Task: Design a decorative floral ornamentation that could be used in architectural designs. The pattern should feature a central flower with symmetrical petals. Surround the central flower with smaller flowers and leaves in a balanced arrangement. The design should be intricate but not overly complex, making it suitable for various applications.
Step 1309:
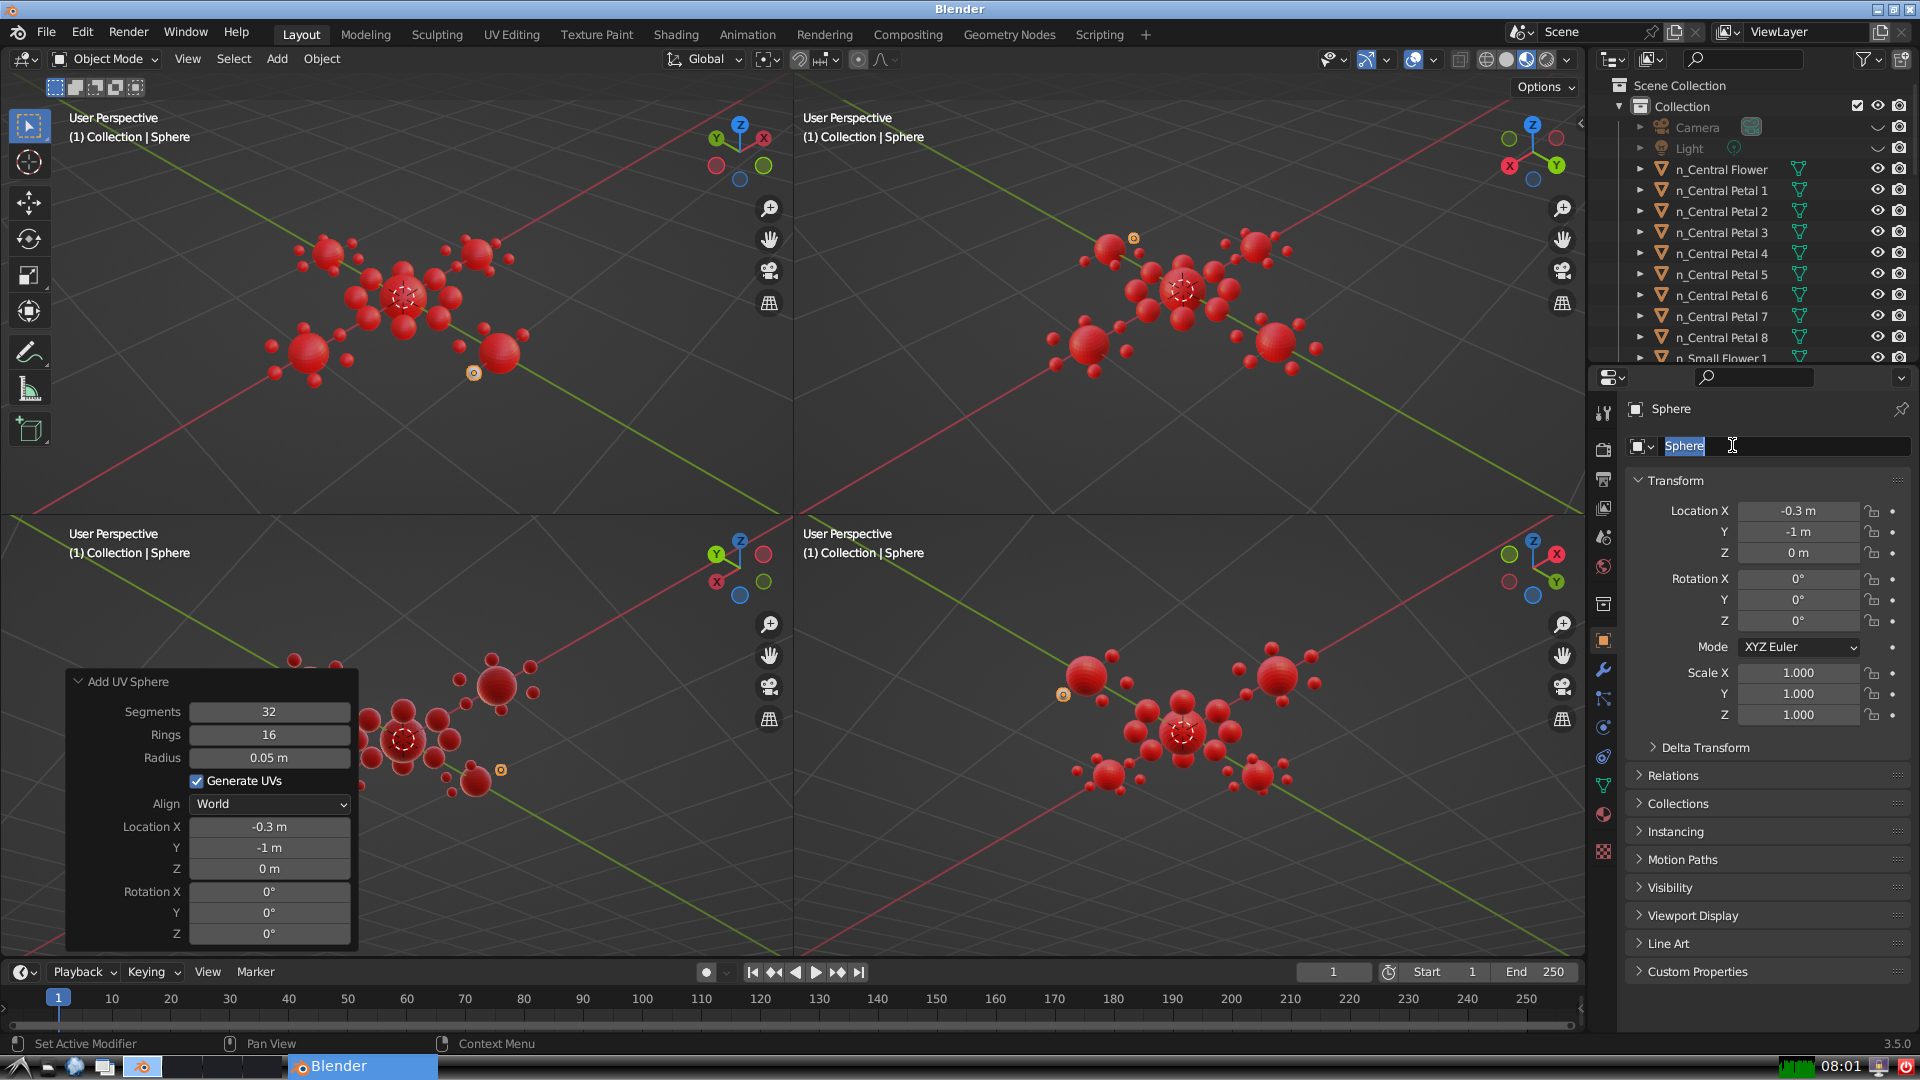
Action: input_text: n_Small Petal 4-4